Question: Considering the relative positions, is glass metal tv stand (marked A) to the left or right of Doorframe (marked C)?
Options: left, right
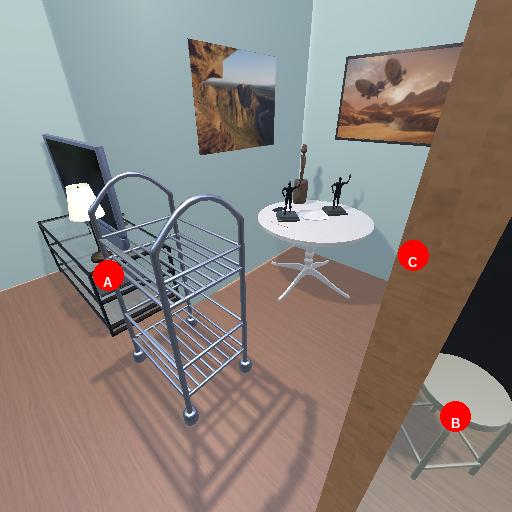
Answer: left